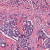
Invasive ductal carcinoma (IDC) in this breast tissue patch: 1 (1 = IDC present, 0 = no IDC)